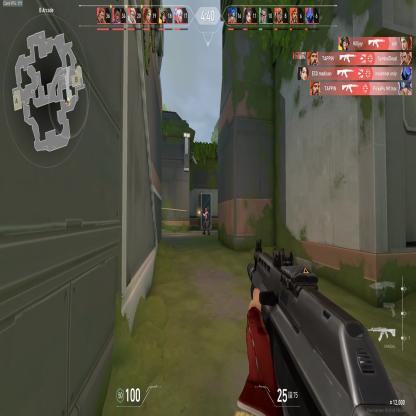
Label: enemy